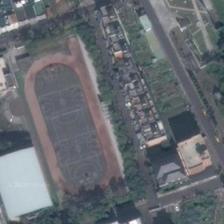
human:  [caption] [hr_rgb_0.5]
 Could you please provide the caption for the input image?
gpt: a playground is surroundeded by many buildings and some green trees .

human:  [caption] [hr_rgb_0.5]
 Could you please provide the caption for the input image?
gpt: the playground made up of several basketball courts is girdled with lush trees and some buildings .

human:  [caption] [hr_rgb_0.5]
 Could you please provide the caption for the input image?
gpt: a large grey playground and nearby a road with on car on it .

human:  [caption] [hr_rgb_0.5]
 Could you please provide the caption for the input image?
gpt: many buildings and some green trees are around a playground .

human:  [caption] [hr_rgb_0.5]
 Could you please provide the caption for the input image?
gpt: a playground with two basketball fields in it is surrounded by many trees and houses .